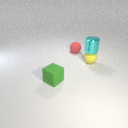
small yellow rubber sphere below small cyan metal cylinder